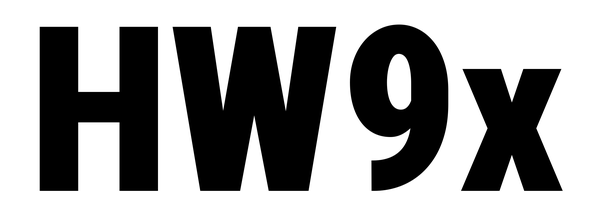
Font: Roboto_Condensed_Black